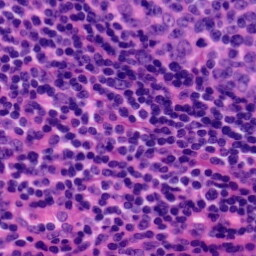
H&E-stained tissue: Tonsil